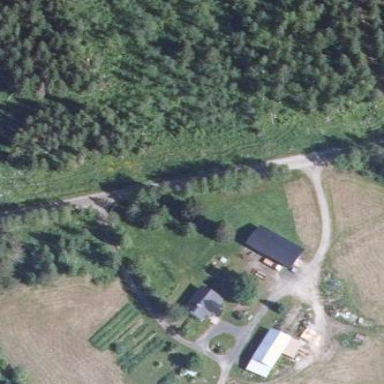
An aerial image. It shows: Farm with farmyard.